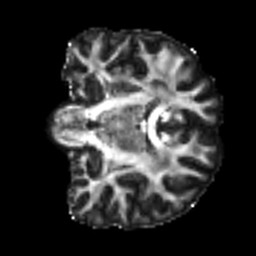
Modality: FA
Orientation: coronal
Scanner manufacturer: siemens
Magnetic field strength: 3 T
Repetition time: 4 s
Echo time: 0.0594 s